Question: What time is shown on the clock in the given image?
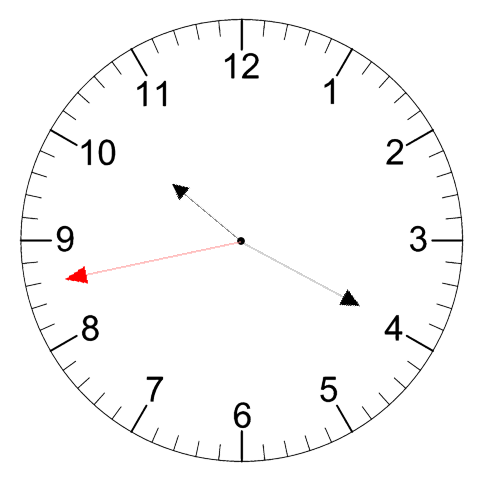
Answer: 10:19:43